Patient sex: F
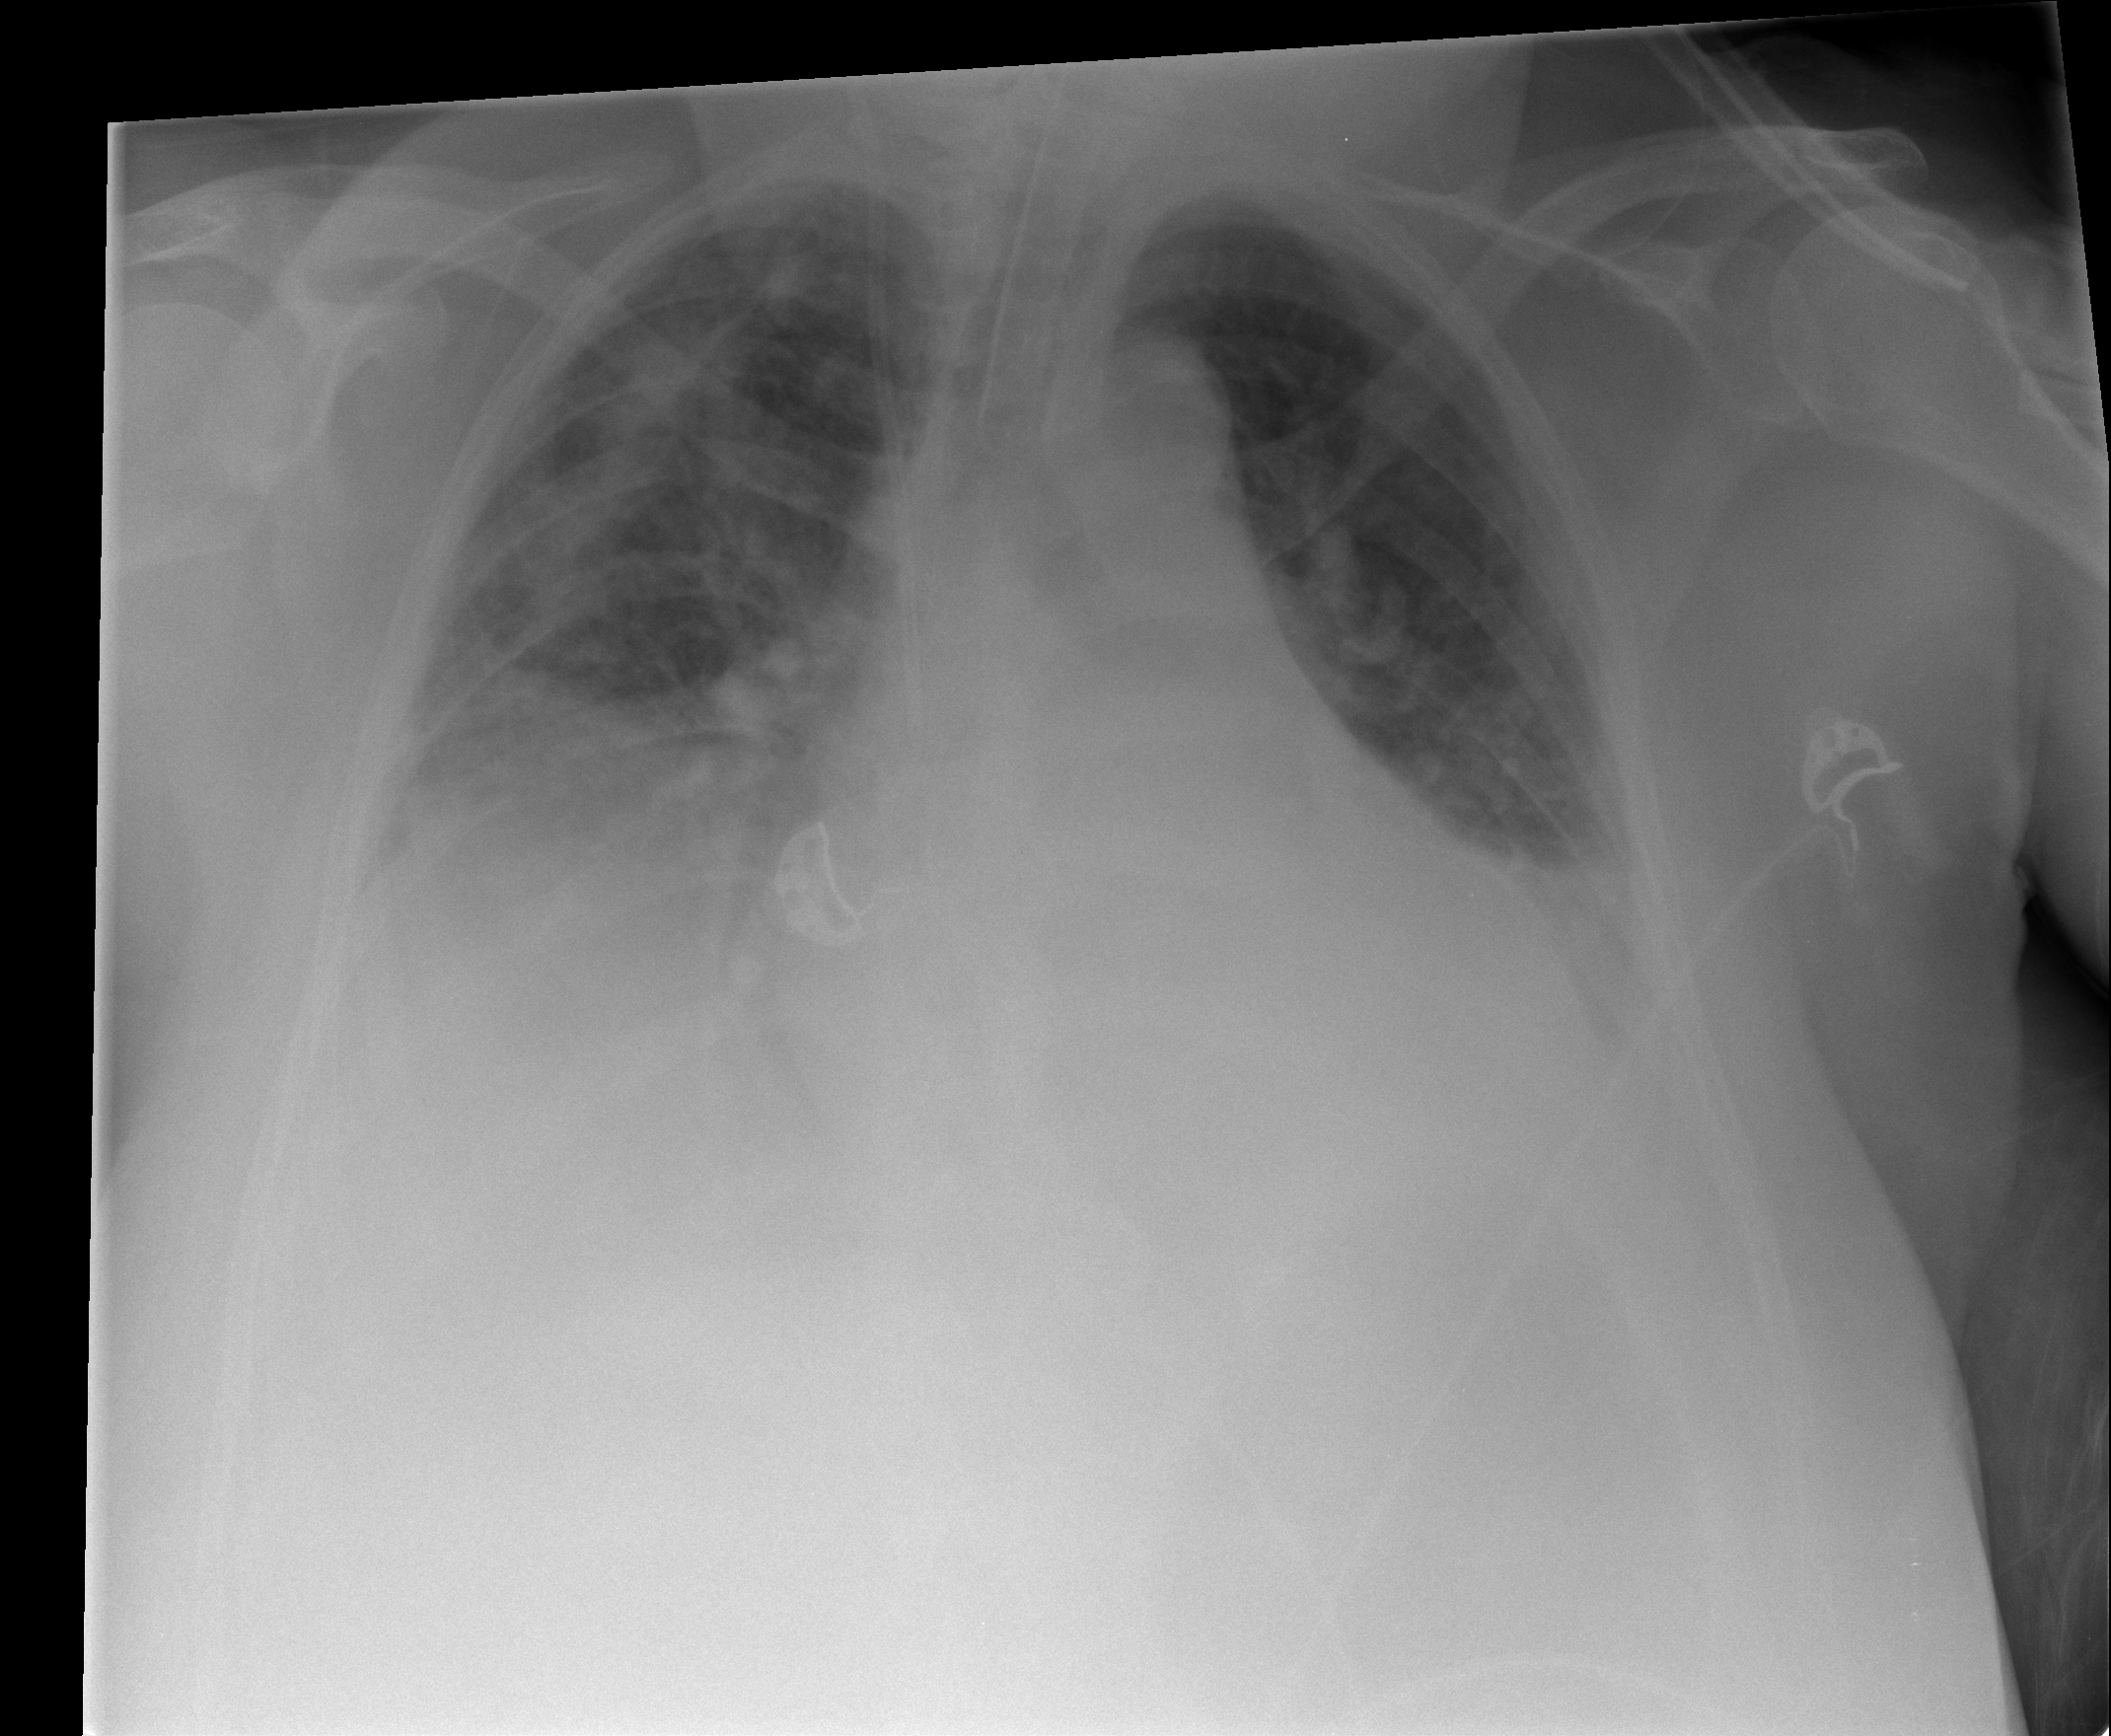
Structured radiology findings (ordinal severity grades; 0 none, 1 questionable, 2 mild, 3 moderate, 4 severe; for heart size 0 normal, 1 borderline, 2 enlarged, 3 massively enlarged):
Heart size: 0
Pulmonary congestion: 2
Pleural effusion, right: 0
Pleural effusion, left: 2
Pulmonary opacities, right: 0
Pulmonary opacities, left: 0
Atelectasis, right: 3
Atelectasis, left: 2